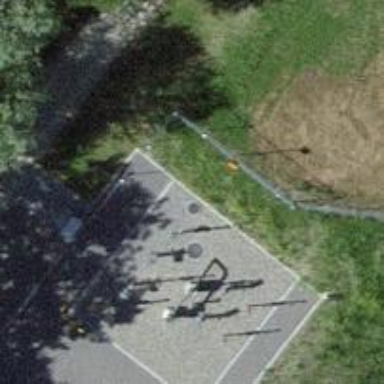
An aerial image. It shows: Pole with roof covering.